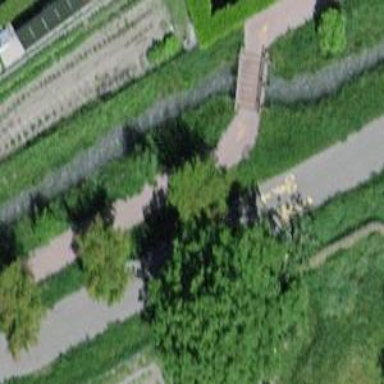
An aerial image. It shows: Bridge for bicycles on cycleway.